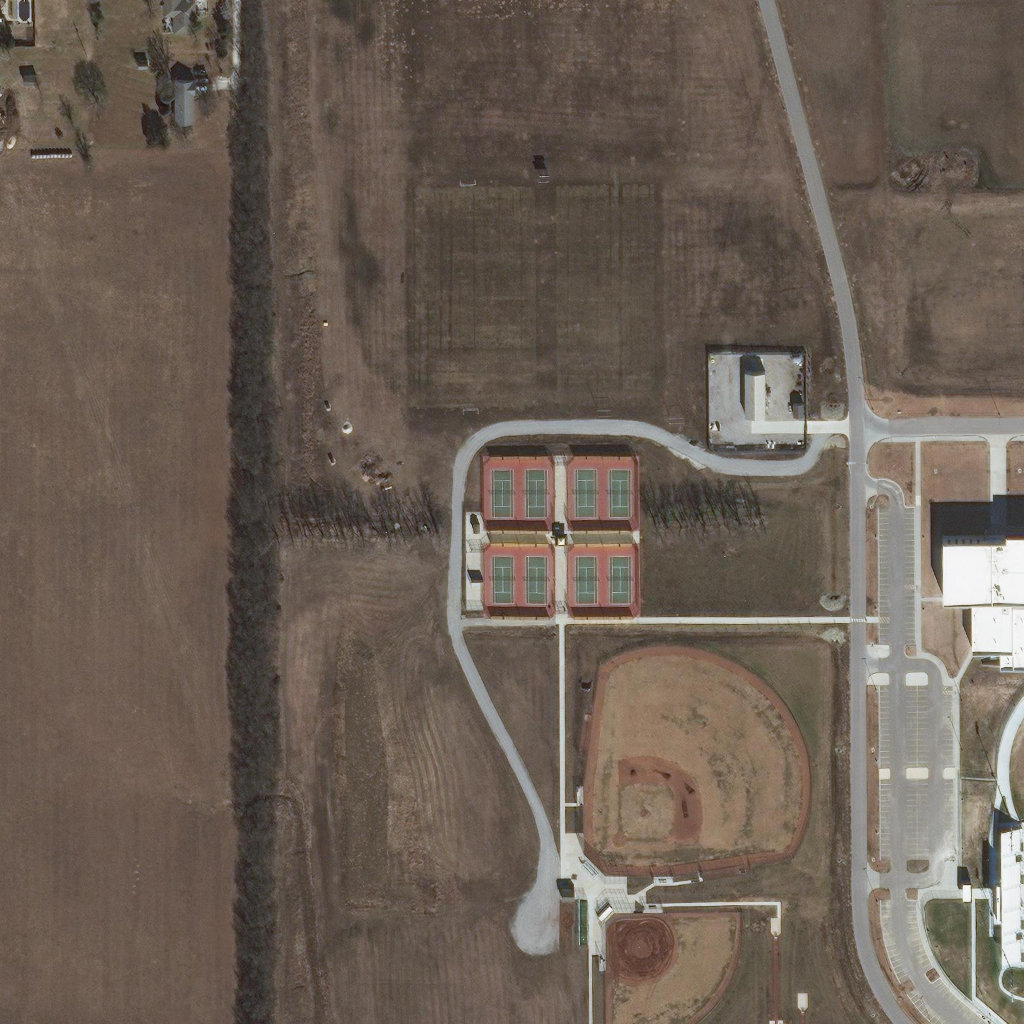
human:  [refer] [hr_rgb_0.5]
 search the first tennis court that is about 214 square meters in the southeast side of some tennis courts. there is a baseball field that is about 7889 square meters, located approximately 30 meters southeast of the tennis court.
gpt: <box>[[59, 54, 61, 58, 0]]</box>

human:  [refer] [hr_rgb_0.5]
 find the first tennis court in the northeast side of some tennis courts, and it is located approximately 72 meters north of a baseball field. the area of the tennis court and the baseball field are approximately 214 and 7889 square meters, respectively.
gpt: <box>[[59, 45, 61, 50, 0]]</box>